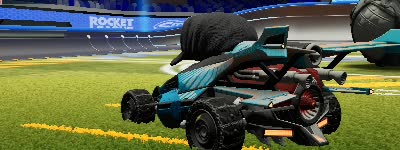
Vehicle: aftershock